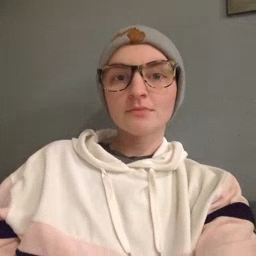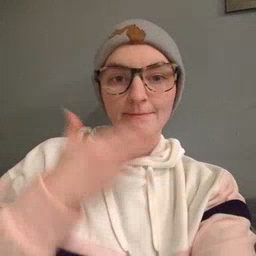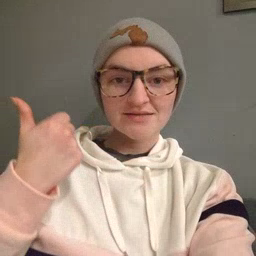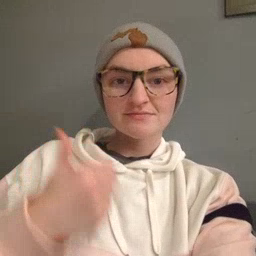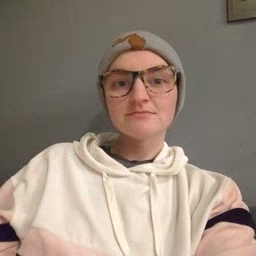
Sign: better